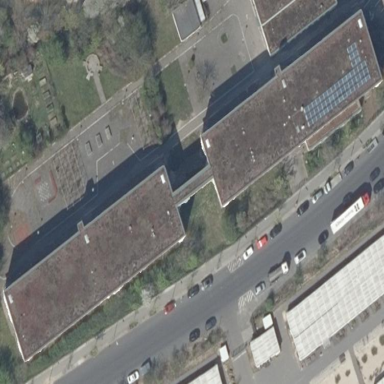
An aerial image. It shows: School building with flat roof.